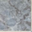
Piece: xx